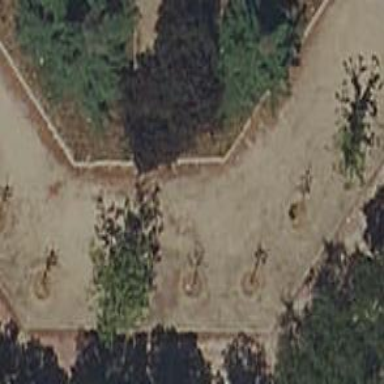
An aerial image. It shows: Concrete path.